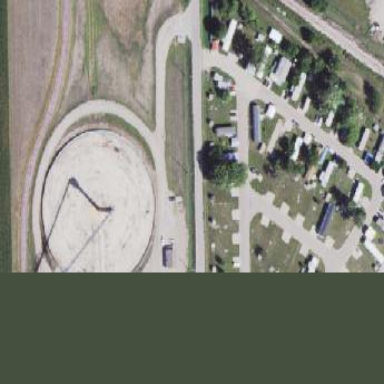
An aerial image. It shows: Residential area designated as trailer park.